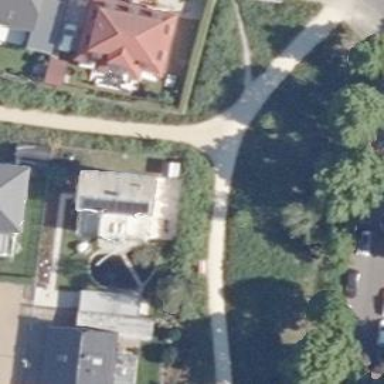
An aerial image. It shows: Footway on sandy surface.